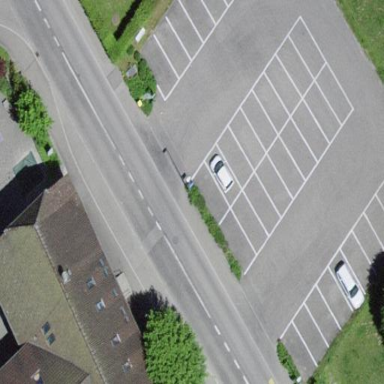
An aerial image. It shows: Parking area with surface.